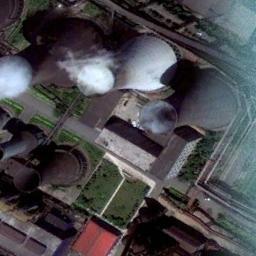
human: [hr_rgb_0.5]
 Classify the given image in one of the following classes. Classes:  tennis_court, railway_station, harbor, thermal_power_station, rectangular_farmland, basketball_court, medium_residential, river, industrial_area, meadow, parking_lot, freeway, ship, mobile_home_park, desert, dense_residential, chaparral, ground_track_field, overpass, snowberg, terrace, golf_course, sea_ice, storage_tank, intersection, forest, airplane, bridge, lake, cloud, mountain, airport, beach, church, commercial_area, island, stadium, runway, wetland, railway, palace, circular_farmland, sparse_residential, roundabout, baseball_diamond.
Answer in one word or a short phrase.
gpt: thermal_power_station